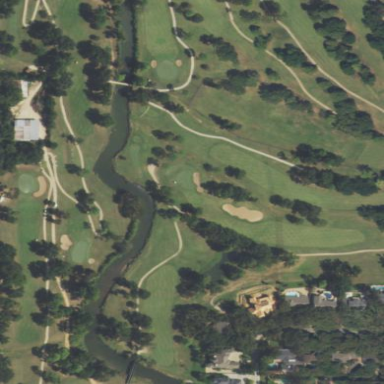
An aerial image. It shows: Water hazard on golf course. The hazard is natural water feature.